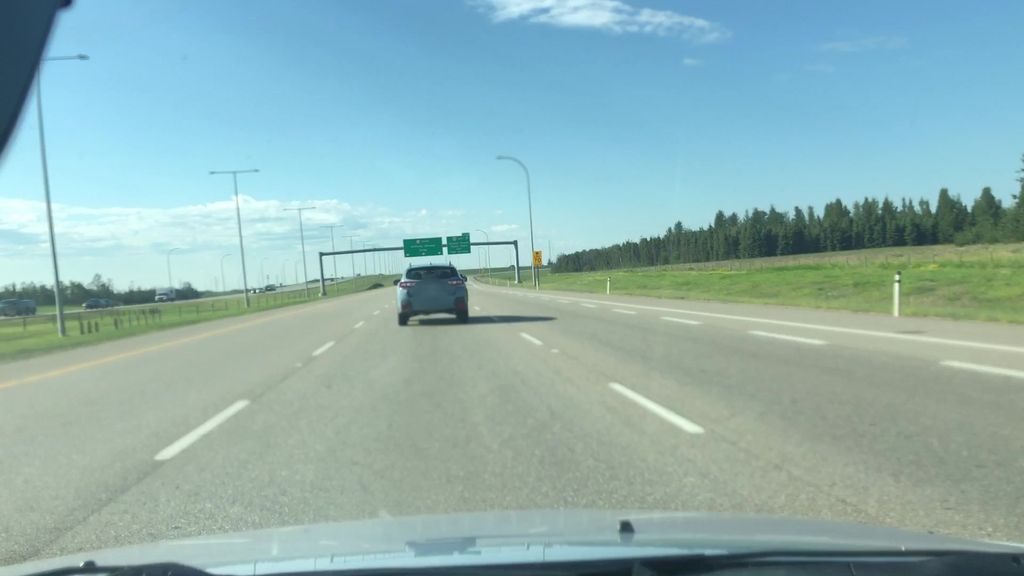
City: edmonton